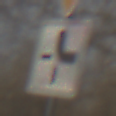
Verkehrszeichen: VerlaufVorfahrtsstrasse4
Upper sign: VorfahrtGewaehren
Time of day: MorningAfternoon
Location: Outdoor (Nature)
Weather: Clear
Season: Winter
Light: Natural